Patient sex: M
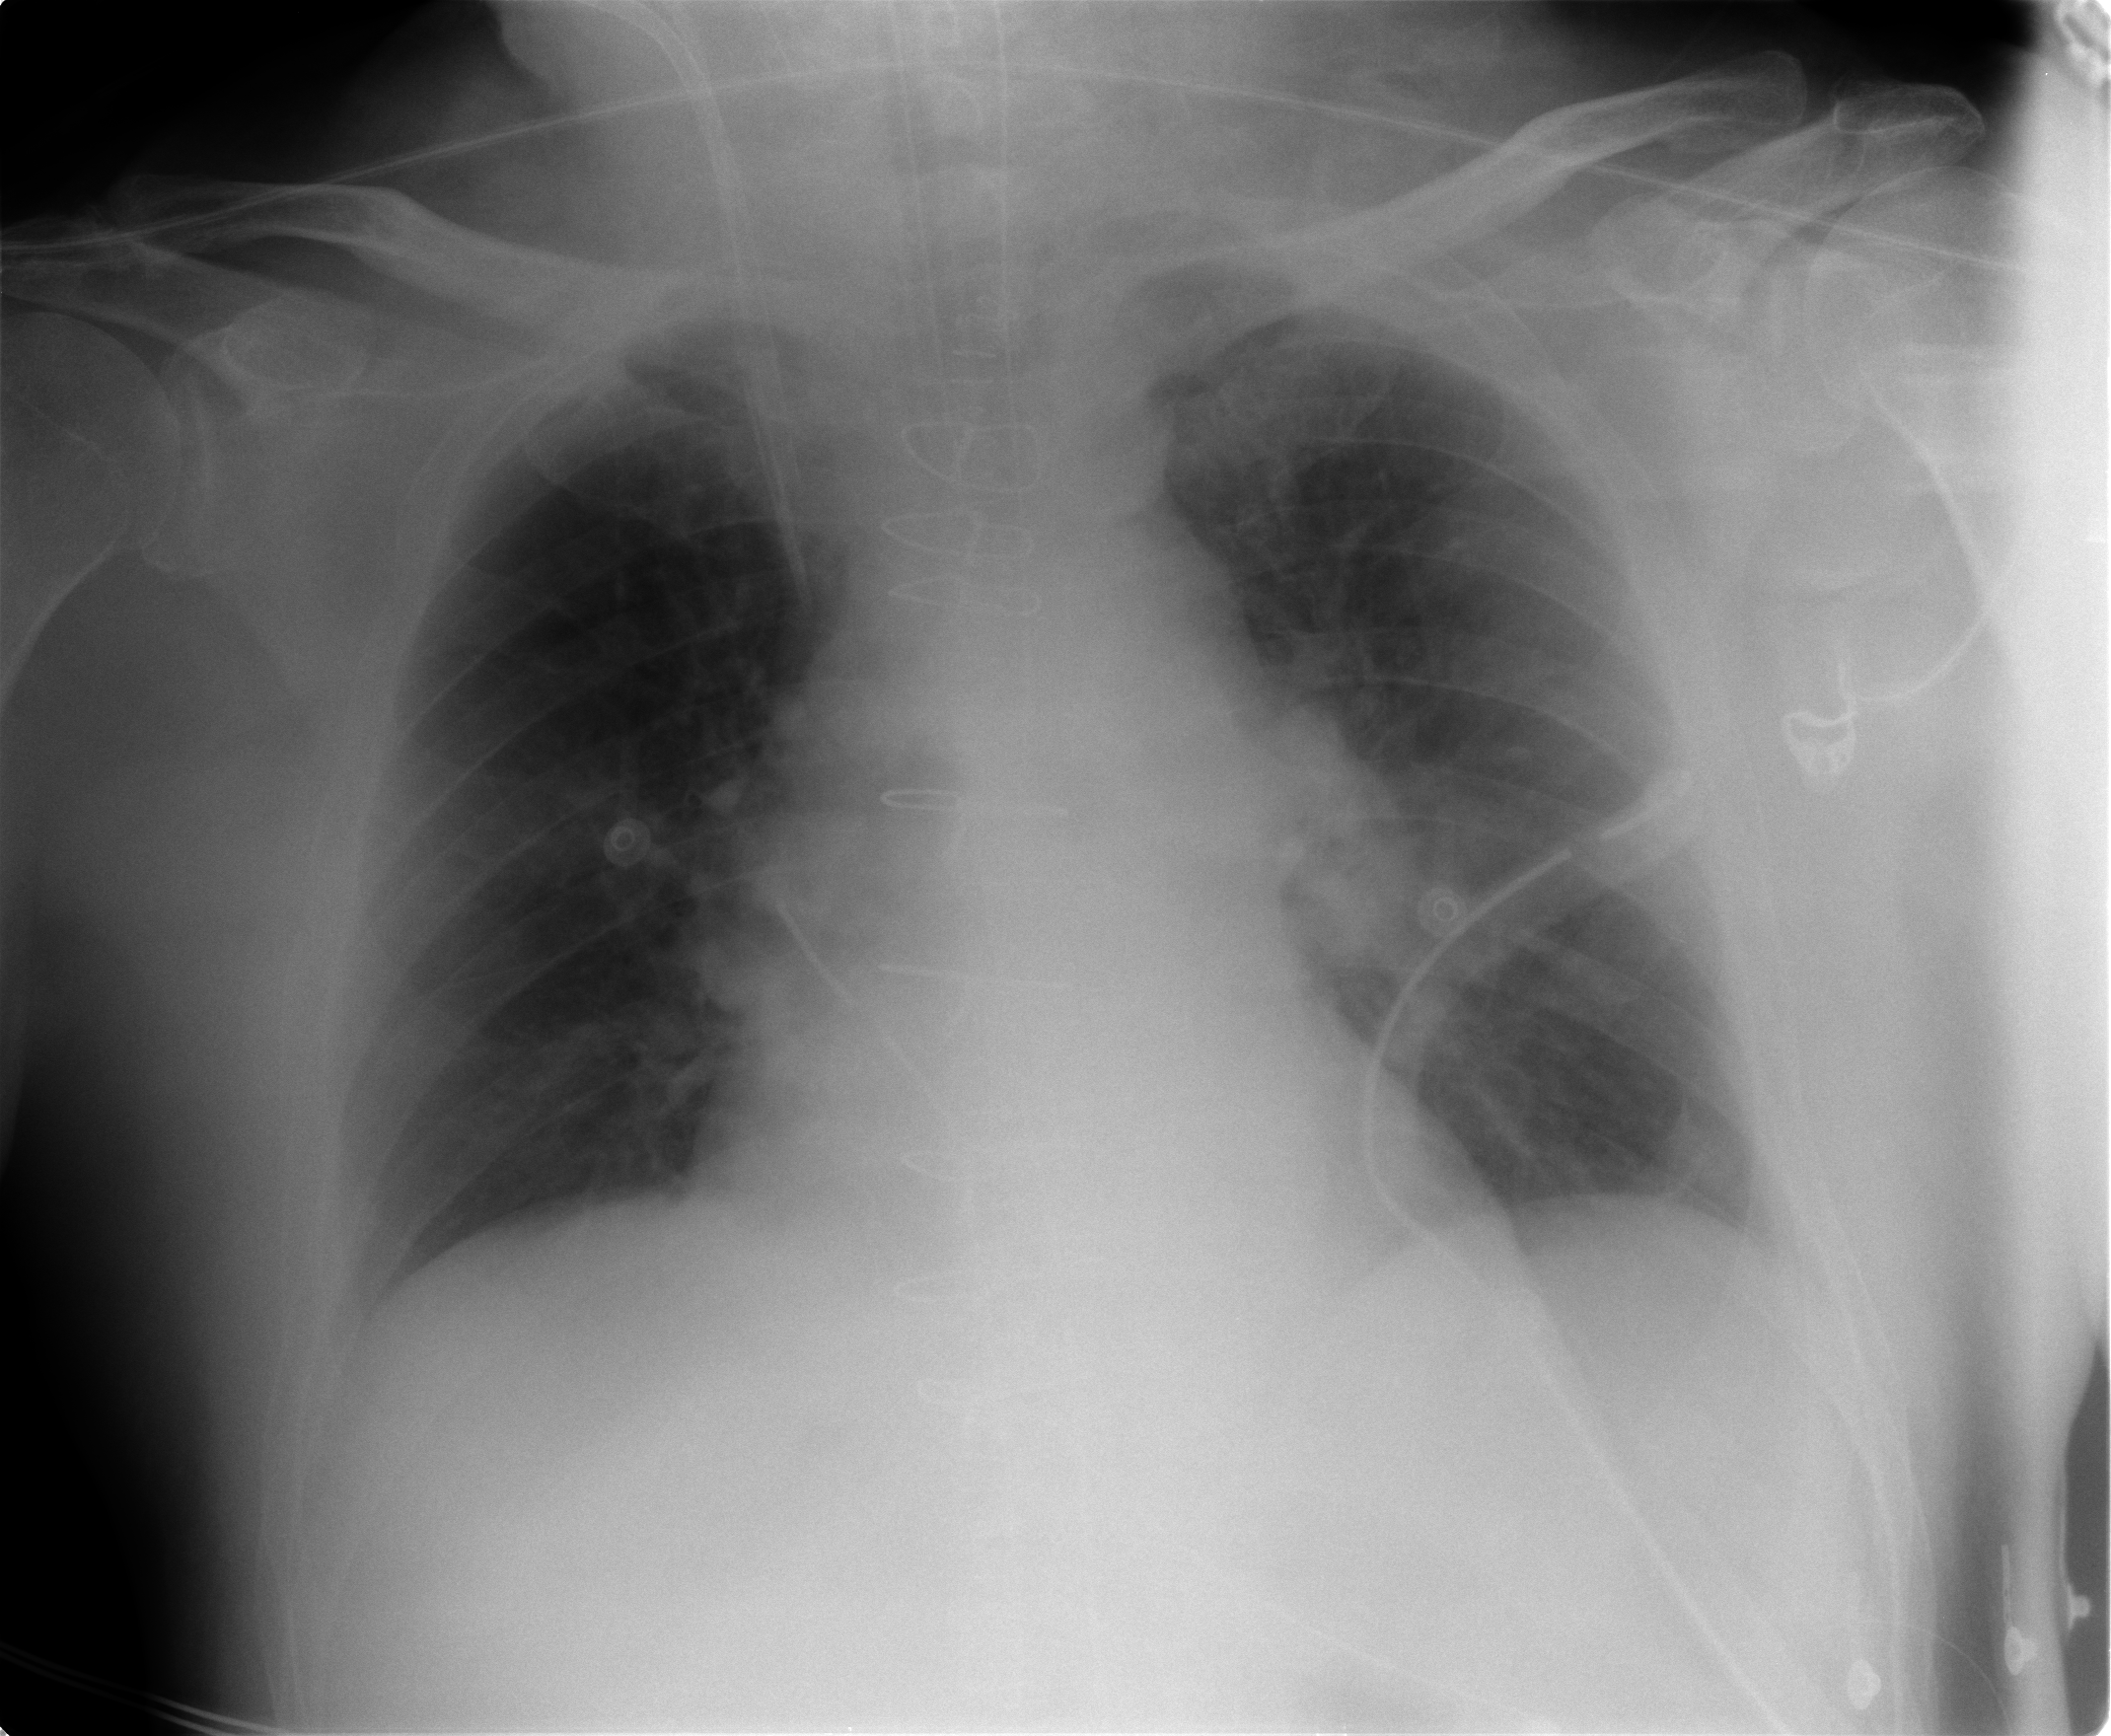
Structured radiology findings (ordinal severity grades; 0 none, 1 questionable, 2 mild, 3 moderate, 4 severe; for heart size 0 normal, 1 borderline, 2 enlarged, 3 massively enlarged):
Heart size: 0
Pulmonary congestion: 2
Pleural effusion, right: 0
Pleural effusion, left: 0
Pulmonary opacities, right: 0
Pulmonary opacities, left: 1
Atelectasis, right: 0
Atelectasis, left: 2